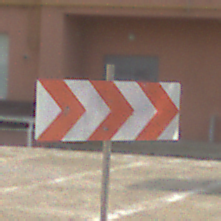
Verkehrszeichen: RichtungstafelnInKurvenGrossLinks
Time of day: MorningAfternoon
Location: Outdoor (Urban)
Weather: PartlyCloudy
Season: NotSpecified
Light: Natural